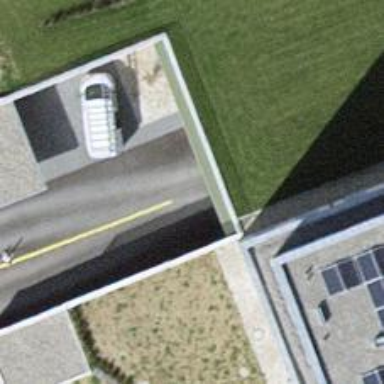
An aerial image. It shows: Parking area.